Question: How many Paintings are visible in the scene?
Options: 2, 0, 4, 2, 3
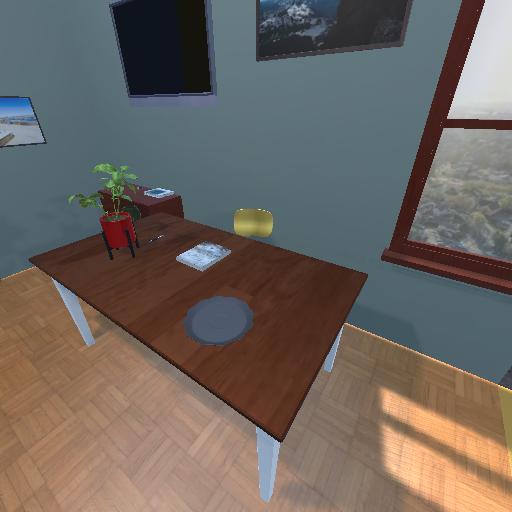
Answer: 2